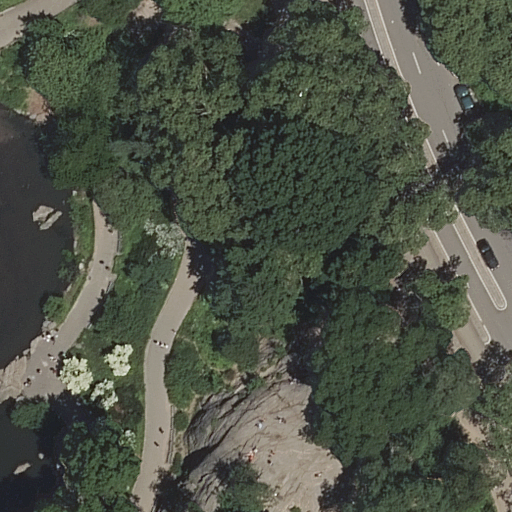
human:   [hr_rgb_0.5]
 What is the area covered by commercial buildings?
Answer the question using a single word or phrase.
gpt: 0m2

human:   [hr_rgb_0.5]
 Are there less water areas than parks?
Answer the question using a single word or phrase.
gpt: no

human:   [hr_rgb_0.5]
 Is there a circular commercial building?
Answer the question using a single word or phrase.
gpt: no

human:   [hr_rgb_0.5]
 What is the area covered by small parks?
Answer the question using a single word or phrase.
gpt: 0m2

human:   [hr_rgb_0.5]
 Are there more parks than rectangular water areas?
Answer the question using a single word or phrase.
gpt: yes

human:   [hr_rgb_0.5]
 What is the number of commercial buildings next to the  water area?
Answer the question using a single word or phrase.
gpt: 0

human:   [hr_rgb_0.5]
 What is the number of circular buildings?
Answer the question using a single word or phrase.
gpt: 0

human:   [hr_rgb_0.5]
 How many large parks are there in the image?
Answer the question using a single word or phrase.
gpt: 1

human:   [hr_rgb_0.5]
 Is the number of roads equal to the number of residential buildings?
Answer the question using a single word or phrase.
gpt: no

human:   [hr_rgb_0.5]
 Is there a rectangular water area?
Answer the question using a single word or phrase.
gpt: no

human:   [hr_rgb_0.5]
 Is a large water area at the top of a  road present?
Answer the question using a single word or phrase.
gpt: no

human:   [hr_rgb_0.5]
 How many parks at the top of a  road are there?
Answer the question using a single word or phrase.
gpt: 1

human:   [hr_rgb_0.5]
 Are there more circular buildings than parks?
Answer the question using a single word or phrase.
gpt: no

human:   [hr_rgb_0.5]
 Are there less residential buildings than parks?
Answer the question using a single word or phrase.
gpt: yes

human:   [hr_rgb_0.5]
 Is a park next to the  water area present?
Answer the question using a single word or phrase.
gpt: yes

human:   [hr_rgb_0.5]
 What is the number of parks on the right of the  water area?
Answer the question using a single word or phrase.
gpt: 0

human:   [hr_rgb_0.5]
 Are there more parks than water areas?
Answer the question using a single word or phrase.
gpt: no

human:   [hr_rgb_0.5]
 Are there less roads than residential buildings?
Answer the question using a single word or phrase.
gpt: no

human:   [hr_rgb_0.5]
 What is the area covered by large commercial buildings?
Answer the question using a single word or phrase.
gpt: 0m2

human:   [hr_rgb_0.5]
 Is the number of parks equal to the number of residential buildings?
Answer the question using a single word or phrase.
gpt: no

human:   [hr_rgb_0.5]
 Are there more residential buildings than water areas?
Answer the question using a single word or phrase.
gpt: no

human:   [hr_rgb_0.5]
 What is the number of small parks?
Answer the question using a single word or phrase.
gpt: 0

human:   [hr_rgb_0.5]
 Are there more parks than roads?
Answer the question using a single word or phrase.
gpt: no

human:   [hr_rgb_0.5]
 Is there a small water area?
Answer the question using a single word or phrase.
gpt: no

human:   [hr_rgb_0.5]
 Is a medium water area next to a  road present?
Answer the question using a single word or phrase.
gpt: no

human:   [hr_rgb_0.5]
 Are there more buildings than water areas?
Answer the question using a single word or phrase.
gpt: no

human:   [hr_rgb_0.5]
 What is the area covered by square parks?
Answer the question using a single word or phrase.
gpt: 0m2

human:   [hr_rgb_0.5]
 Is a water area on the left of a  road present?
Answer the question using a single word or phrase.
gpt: yes

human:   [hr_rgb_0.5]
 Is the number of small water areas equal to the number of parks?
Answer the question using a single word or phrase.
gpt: no

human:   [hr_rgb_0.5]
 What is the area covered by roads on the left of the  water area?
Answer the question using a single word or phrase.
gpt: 0m2

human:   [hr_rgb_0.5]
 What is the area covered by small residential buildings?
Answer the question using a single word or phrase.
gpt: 0m2

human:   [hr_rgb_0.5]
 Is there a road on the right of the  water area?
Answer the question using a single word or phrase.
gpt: yes

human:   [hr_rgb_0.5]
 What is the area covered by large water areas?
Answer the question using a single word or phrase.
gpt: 1015m2

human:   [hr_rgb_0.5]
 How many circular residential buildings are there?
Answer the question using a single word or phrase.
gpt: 0

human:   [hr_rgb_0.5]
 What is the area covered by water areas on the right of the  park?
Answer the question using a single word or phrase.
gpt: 1015m2

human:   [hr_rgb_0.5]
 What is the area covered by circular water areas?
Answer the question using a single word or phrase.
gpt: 0m2